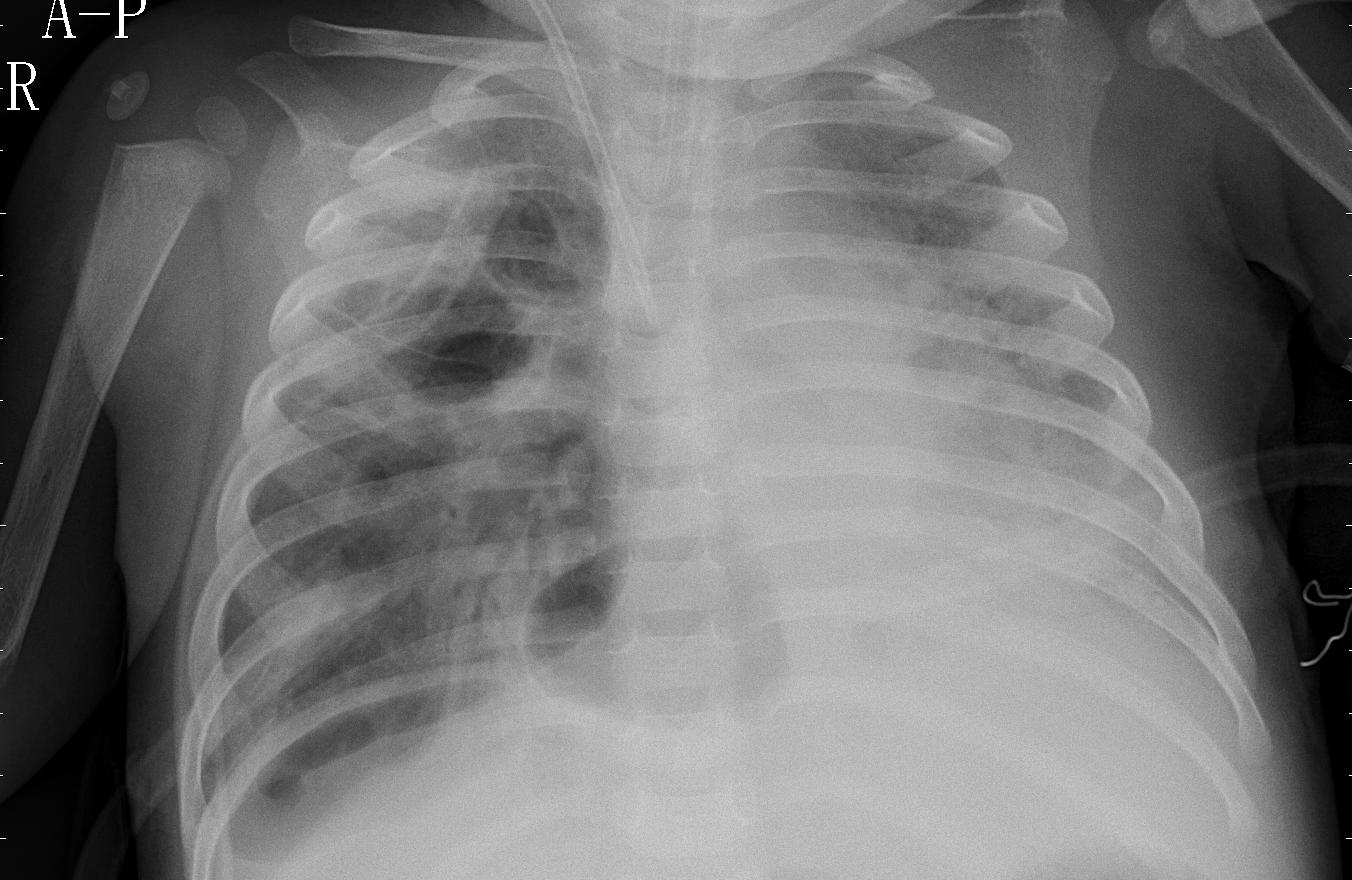
Diagnosis: PNEUMONIA